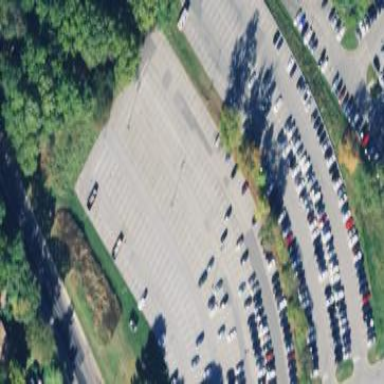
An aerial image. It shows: Parking area with surface.